Question: We have:
'''
System.getenv()
'''
for getting the system variables (red arrow), but I can't figure how to get user variables (blue arrow)?

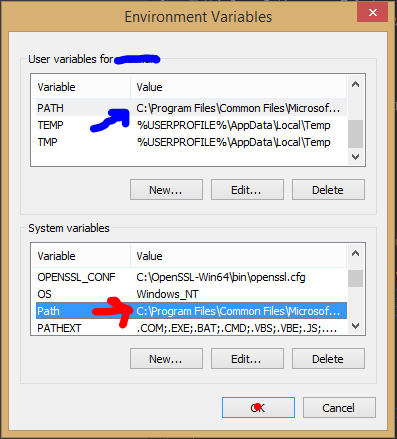
Answer: From JVM point of view it doesn't matter whether you set a environment variable at system or user level.
They are merged by Windows anyway (specific user variables for specific user sessions, obviously).
The code to obtain value of such variable is 'System.getenv("variablename")' and can look exactly the same either in Groovy or Java.
What can possible cause that your variable is null? After setting such variable you need to restart your application. It may be IDE, www server or whatever. JVM needs to be given an opportunity to pick up new variables (or new values of old variables) while initializes.
Simple test to check whether your variable is set for sure is to run windows console (cmd) and type 'set'. This will print all available environment variables which includes user variables as well.
One more thing worth of mentioning is 'PATH' variable which you point at in your example. Windows treats this one different than any other. Normally whenever you set user variable with the same name as already existing system variable it means that system value will be overwritten with user value for this user sessions.
With 'PATH' variable, however, Windows appends system value with user value.
Anyway, you can't access system variable value for a given variable name if variable with the same name but different value is set at user level. It's already been overwritten or appended.